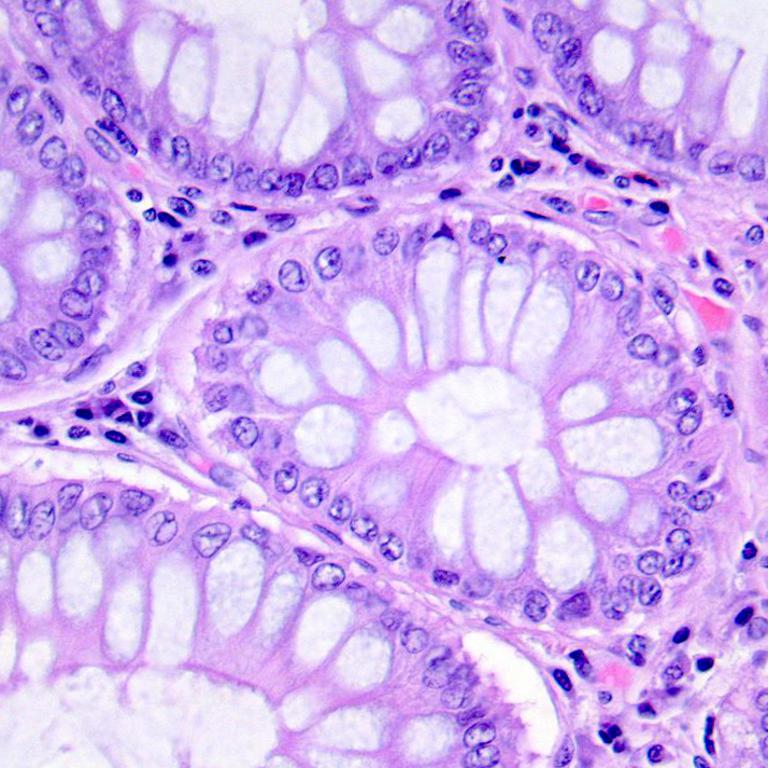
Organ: colon
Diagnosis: benign